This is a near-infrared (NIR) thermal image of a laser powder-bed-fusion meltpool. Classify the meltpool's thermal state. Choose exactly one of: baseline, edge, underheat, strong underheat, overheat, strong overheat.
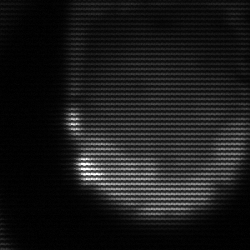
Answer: edge